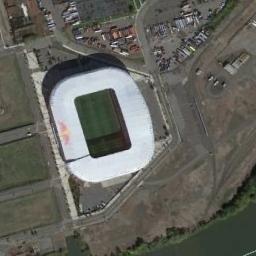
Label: stadium